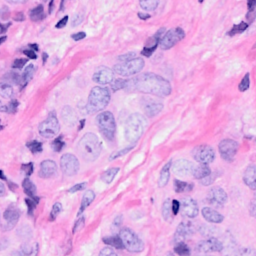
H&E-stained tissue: Breast